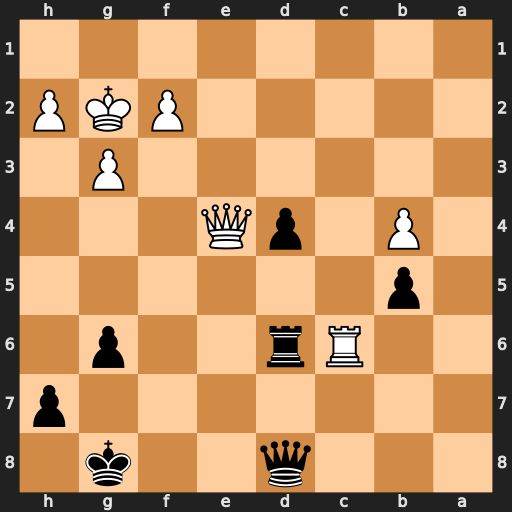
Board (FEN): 3q2k1/7p/2Rr2p1/1p6/1P1pQ3/6P1/5PKP/8
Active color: b
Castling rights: -
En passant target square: -
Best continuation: Qa8 Rxd6 Qxe4+